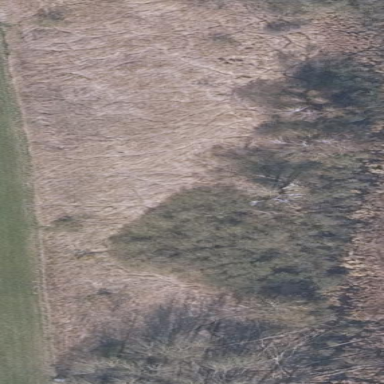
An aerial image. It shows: Landscape with heath vegetation.